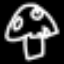
Label: mushroom